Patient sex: M
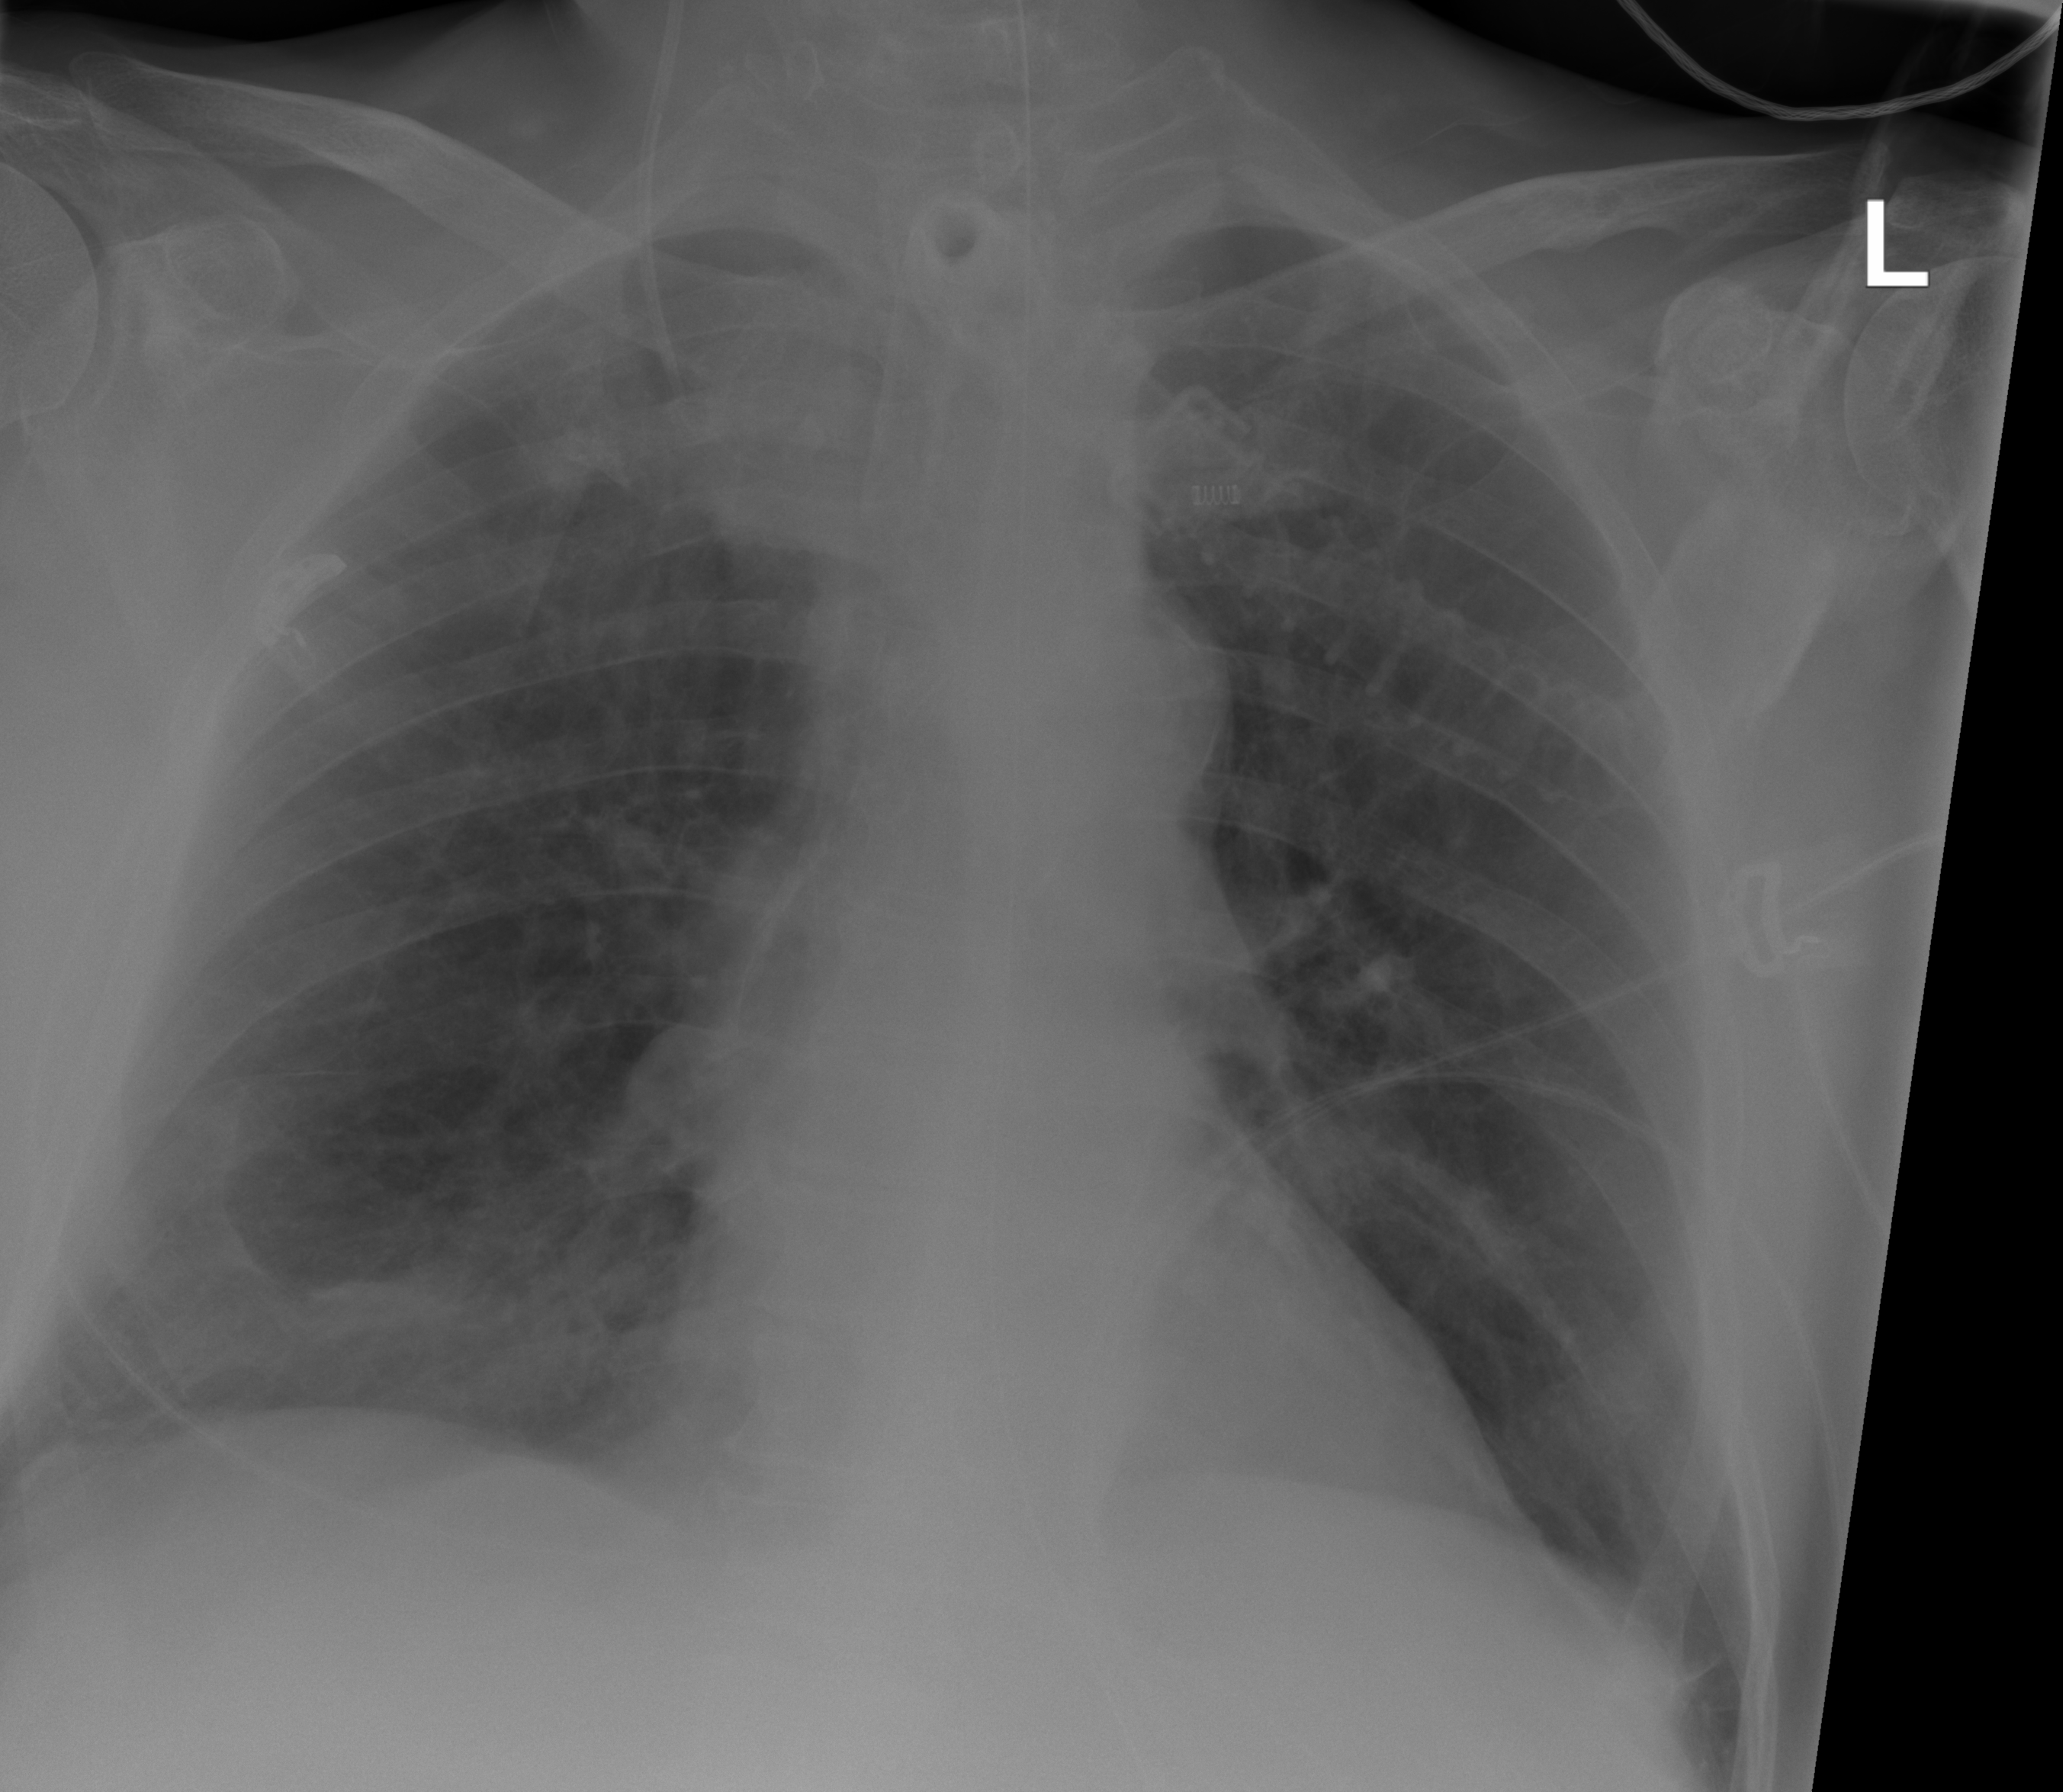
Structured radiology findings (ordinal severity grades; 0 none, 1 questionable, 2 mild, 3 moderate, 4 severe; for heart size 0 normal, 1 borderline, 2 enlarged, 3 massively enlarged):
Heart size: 0
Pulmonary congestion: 0
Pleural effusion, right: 0
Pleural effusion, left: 0
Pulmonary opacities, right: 1
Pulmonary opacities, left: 0
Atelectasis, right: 2
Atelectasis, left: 0